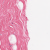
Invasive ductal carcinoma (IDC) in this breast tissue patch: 0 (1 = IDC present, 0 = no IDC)